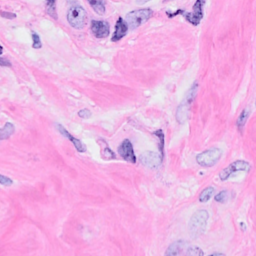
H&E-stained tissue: Breast